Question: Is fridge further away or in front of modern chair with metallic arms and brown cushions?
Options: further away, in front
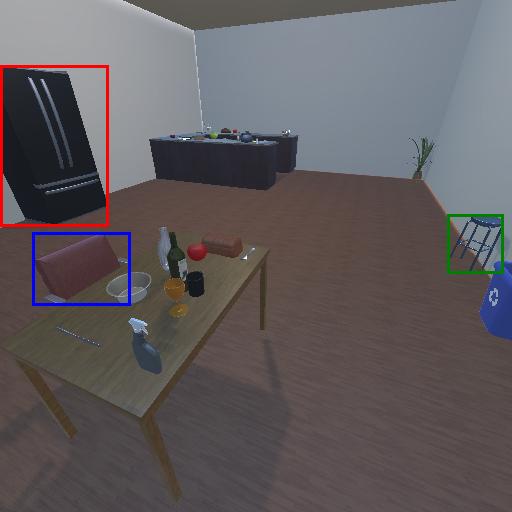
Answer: further away